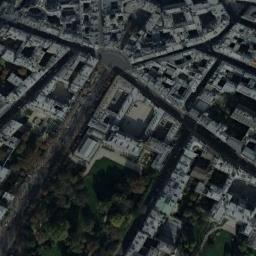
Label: palace